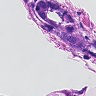
Metastatic tissue present: yes